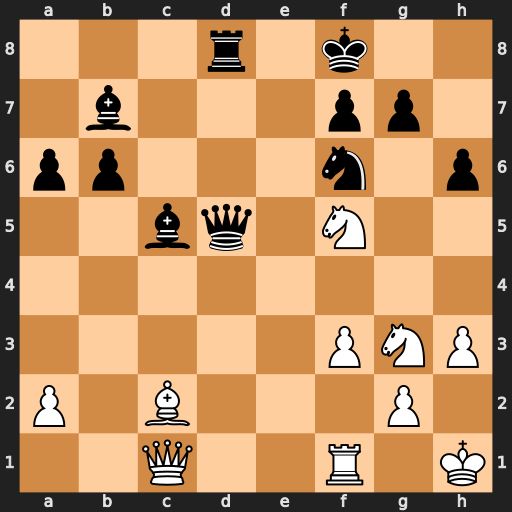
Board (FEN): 3r1k2/1b3pp1/pp3n1p/2bq1N2/8/5PNP/P1B3P1/2Q2R1K
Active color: w
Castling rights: -
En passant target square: -
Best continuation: Rd1 Qxd1+ Bxd1